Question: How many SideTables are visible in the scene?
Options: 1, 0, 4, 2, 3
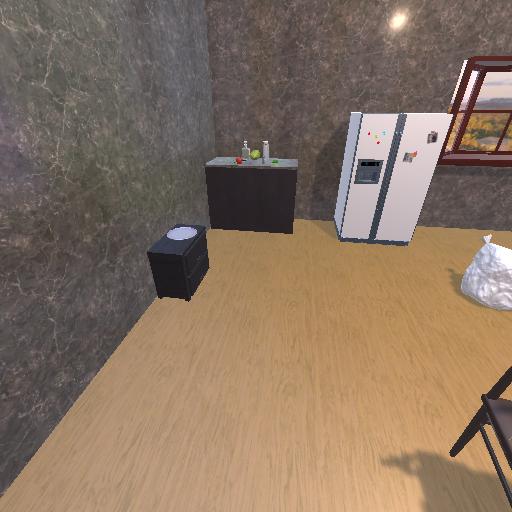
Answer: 1